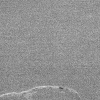
Atmospheric dust classification: not_dusty